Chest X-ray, PA view. Patient: 48 years old, sex M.
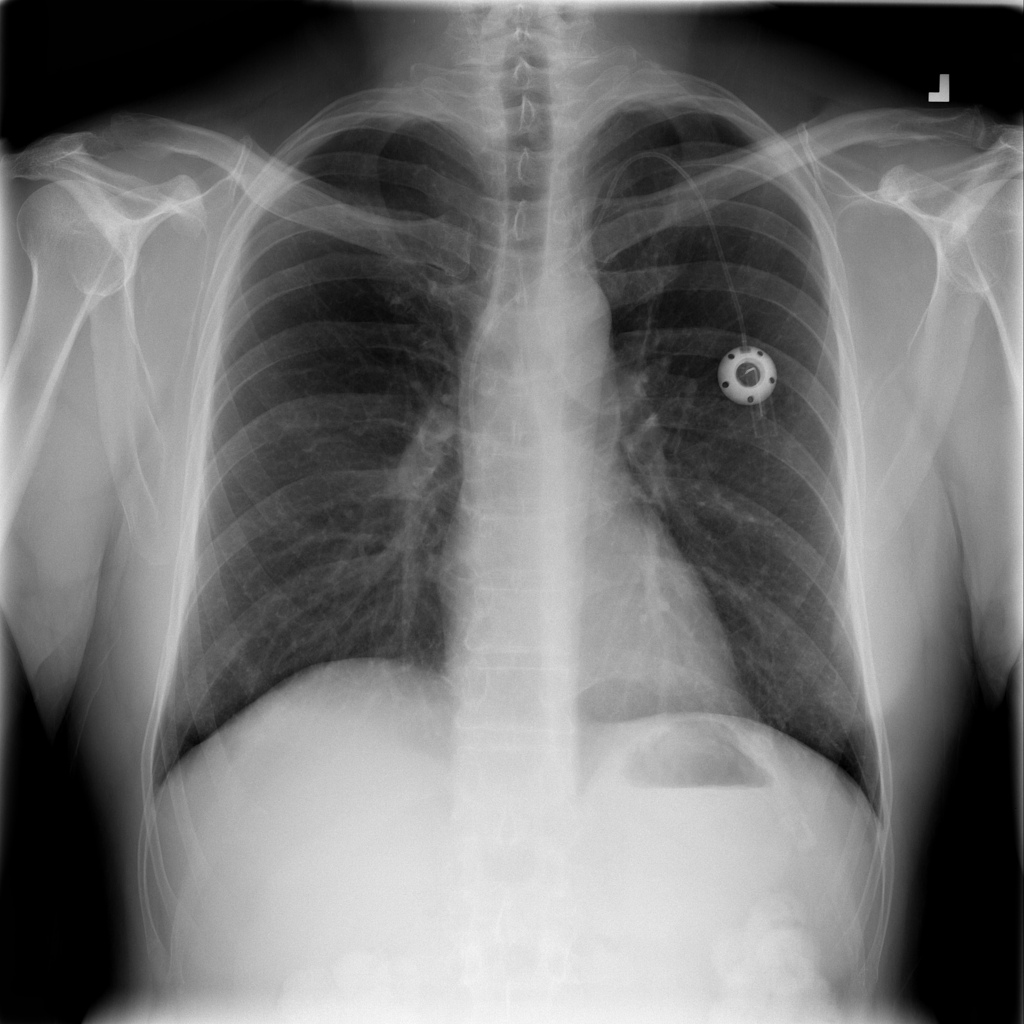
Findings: No Finding